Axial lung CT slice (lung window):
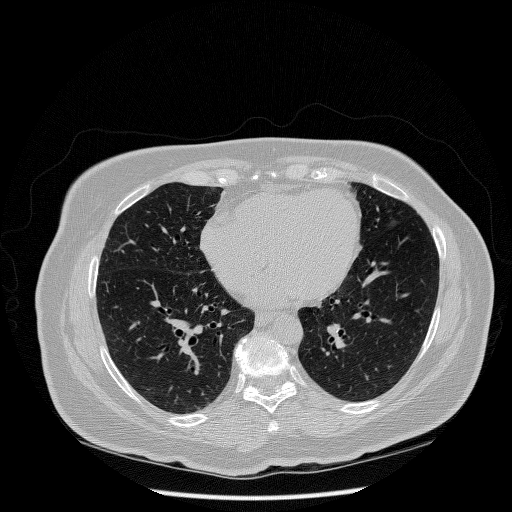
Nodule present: no